Aerial crown-view tile of a tropical tree (Barro Colorado Island, Panama), acquired 20250915:
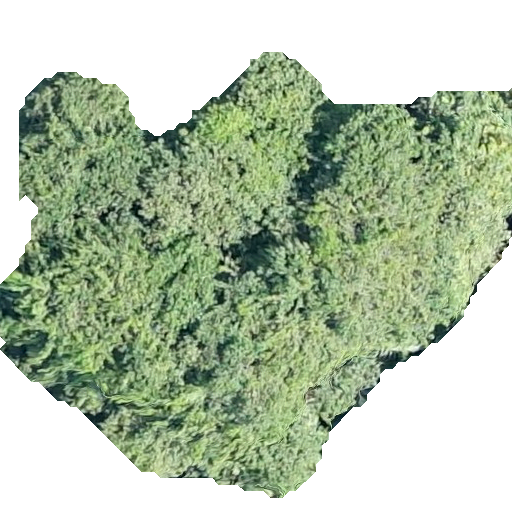
Species: Pouteria stipitata
GBIF accepted scientific name: Pouteria stipitata
Crown area: 238.989 m²